【题型】填空题　【知识点】函数　【难度】medium
函数 \(y = f(x)\) 是定义在 \((-4, 4)\) 上的偶函数，其图像如下图所示，满足 \(f(3) = 0\)，设 \(y' = f'(x)\) 是 \(y = f(x)\) 的导函数，则关于 \(x\) 的不等式 \(f(x+1) \cdot f'(x) \ge 0\) 的解集是 \underline{\quad\quad\quad\quad}.

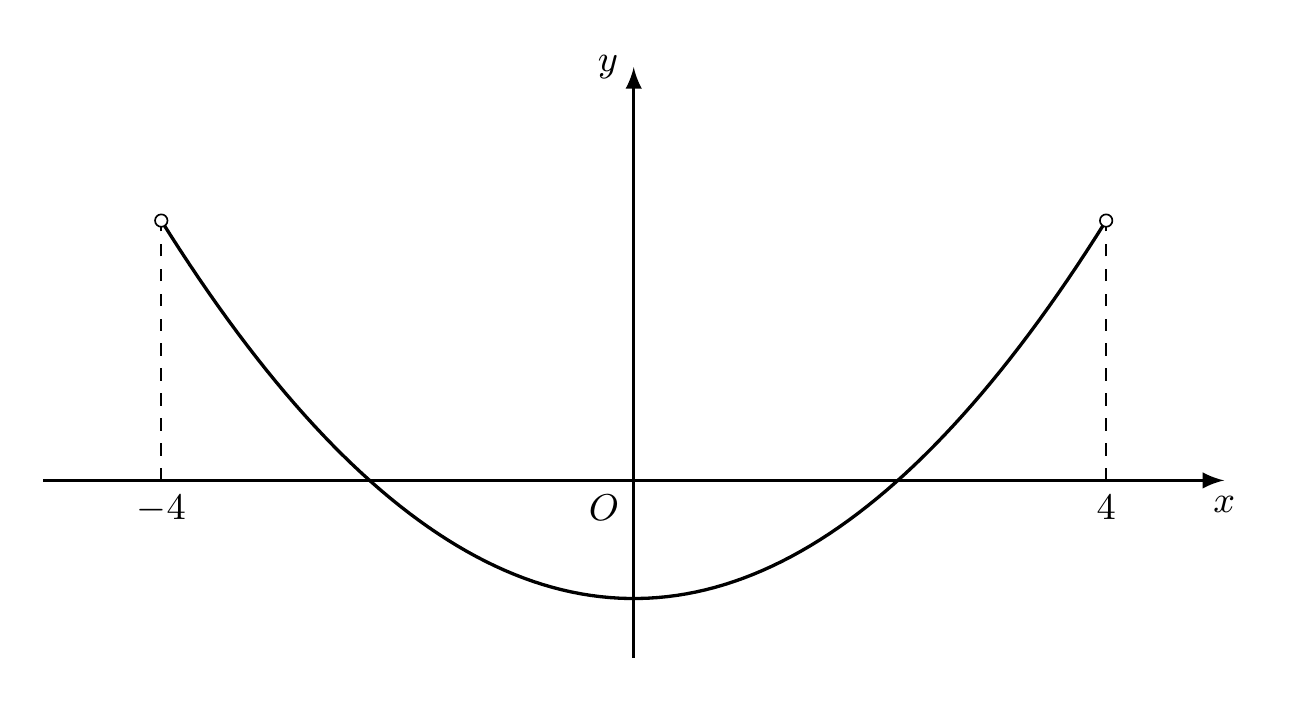
【解答】
【答案】
$(-4,0] \cup [2,3)$

【知识点】函数奇偶性的应用、函数与导函数图象之间的关系

【分析】由偶函数得到函数的另一个零点，由图像写出
$f(x+1) \le 0$ 和 $f(x+1) \ge 0$ 对应的区间，再写出 $f'(x) \le 0$ 和 $f'(x) \ge 0$ 对应区间，由不等式转换为不等式组，求出 $x$
 的取值范围。

【详解】函数
$y = f(x)$ 是偶函数，$\therefore f(-3) = f(3) = 0$

$\therefore$
 由图可知：

当
$x \in [-3,3]$ 时，$f(x) \le 0$，$\therefore x \in [-4,2]$ 时，$f(x+1) \le 0$
，

当
$x \in (-4,-3] \cup [3,4)$ 时，$f(x) \ge 0$，$\therefore x \in (-5,-4] \cup [2,3)$ 时，$f(x+1) \ge 0$
，

当
$x \in (-4,0)$ 时，$f'(x) \le 0$；当 $x \in [0,4)$ 时，$f'(x) \ge 0$
，

$\because f(x+1) \cdot f'(x) \ge 0$，$\therefore \begin{cases} f(x+1) \ge 0 \\ f'(x) \ge 0 \end{cases}$ 或 $\begin{cases} f(x+1) \le 0 \\ f'(x) \le 0 \end{cases}$
，

即
$\begin{cases} x \in (-5,-4] \cup [2,3) \\ x \in [0,4) \end{cases}$ 或 $\begin{cases} x \in [-4,2] \\ x \in (-4,0] \end{cases}$
，

$\therefore x \in [2,3)$ 或 $x \in (-4,0]$
。

故答案为：
$(-4,0] \cup [2,3)$
。